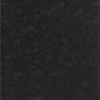
Label: dusty